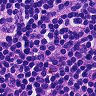
Metastatic tissue present: no